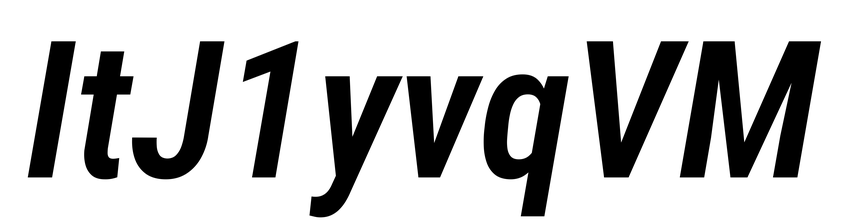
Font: Roboto-Italic_Condensed_SemiBold_Italic